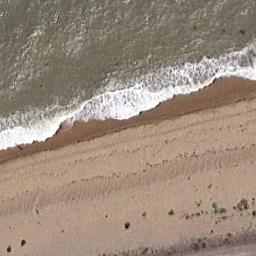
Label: beach